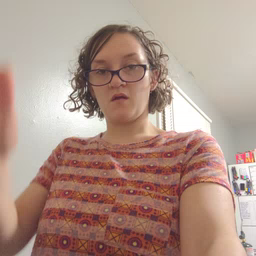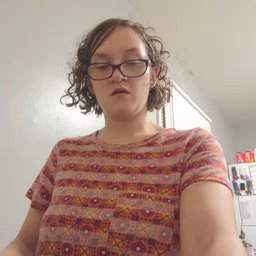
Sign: arm